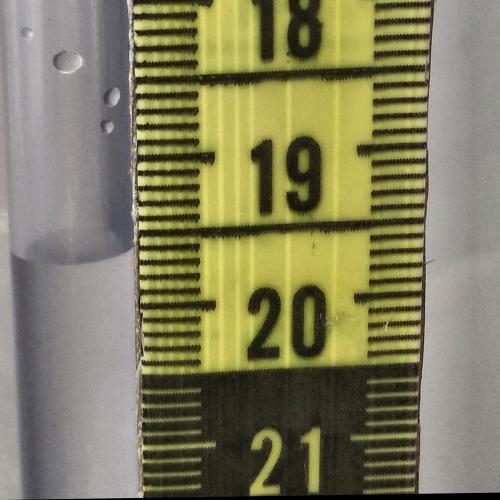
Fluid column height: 19.6 cm